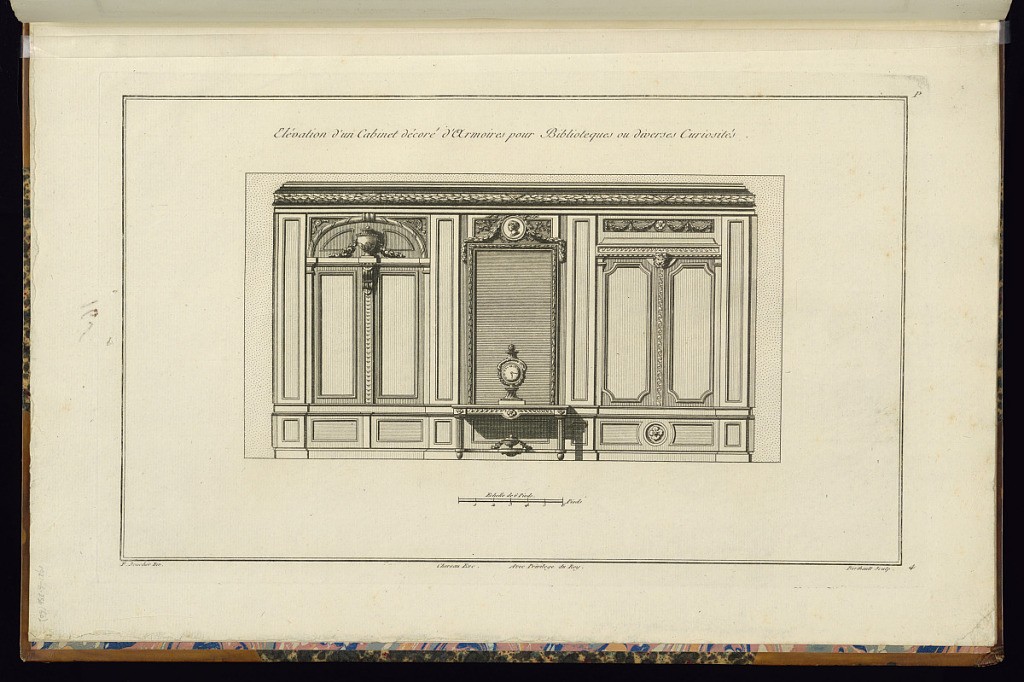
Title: Elévation d'un Cabinet décoré d'Armoires pour Bibliothèques ou diverses Curiosités
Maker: Juste-François Boucher, French, 1736 – 1782
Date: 1774
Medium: Engraving on laid paper
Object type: Print
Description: Elevation of a study with a console table at center with a clock on top and large mirror behind. On either side are double-leaf cabinets. The walls are decorated with ornament motifs including vases, floral garland, bound reed, bound leaf, medallions, lion head, and wave pattern. The plate is signed.